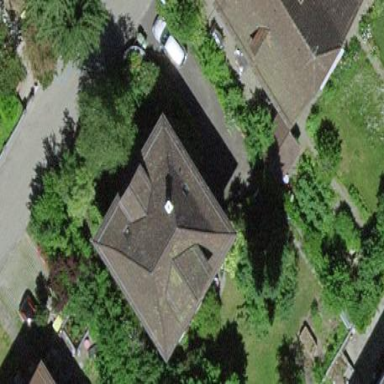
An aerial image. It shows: Hipped roof on residential building.